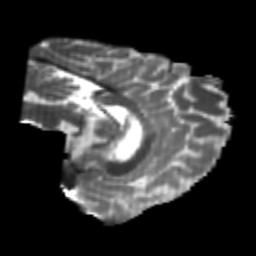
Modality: T2w
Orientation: sagittal
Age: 21
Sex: male
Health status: healthy
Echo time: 0.074 s